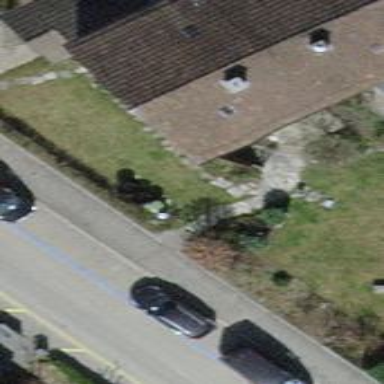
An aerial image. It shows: House with tile roof.